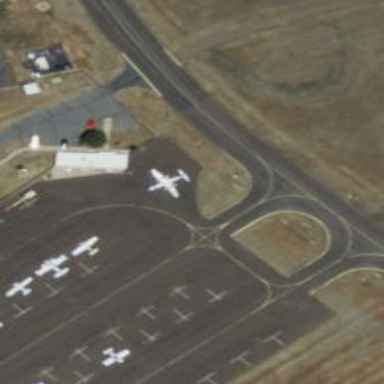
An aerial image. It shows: Image of taxiway at airport.